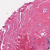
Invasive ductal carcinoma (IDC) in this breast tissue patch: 0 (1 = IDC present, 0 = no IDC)